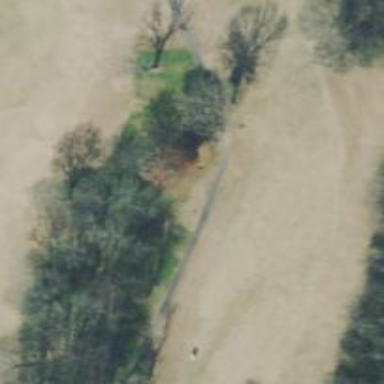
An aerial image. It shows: Footway that resembles golf path.